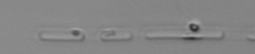
Label: Skeletonema